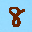
Label: 8